Field crop: tomato
Growth stage: 1
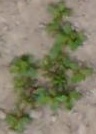
Species: portulaca